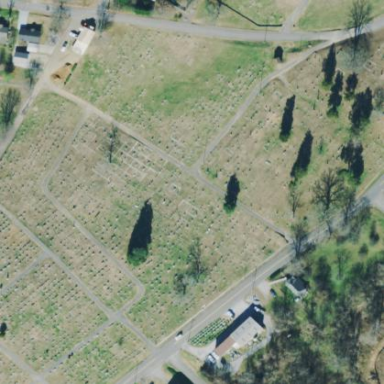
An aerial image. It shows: Cemetery.